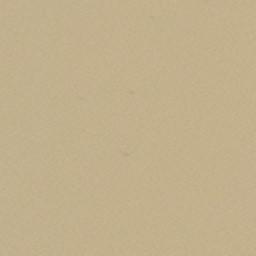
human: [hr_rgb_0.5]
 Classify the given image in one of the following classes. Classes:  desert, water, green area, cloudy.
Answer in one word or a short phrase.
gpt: desert